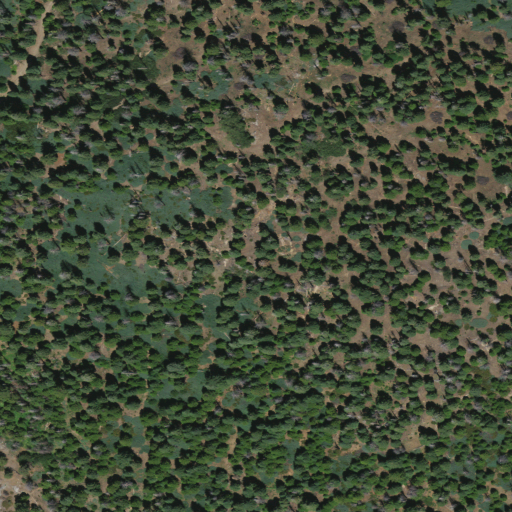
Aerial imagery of mountain in California named Dinkey Mountain containing only evergreen forest